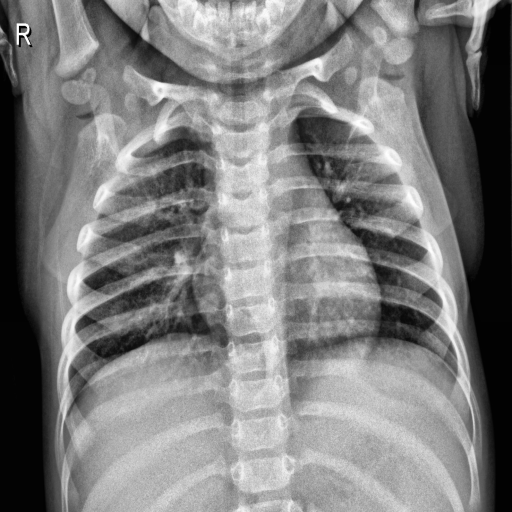
Finding: NORMAL